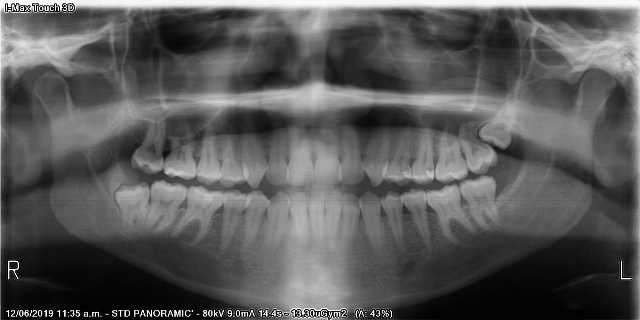
adult